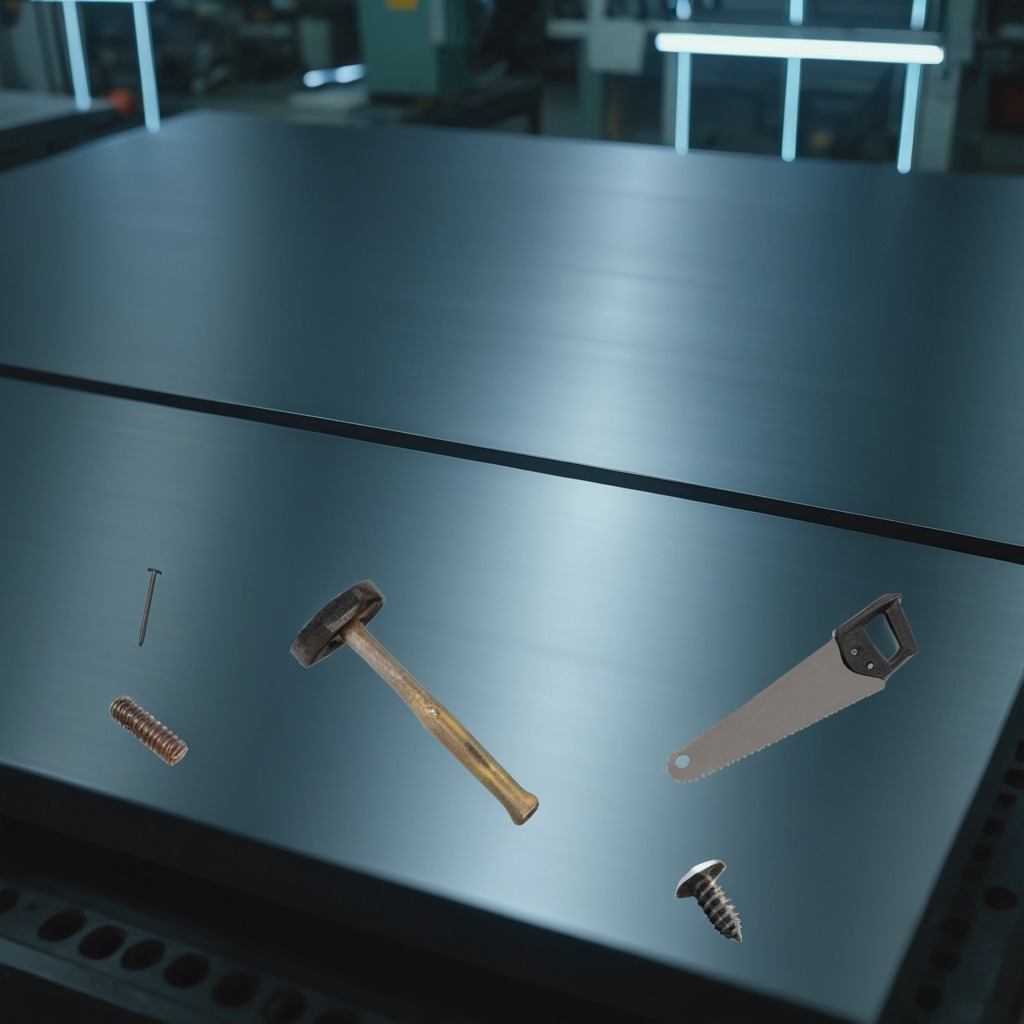
A hammer, an iron nail, a metal machine screw, a coiled metal spring, and a handheld metal saw are lying on a metal table in a machine shop under fluorescent lights.